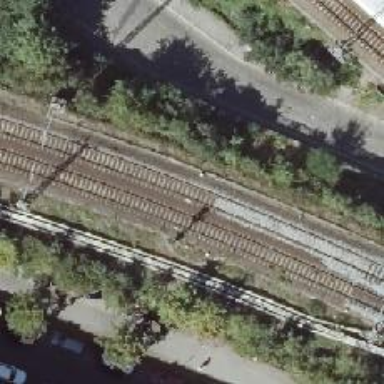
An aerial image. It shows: Railway signal.